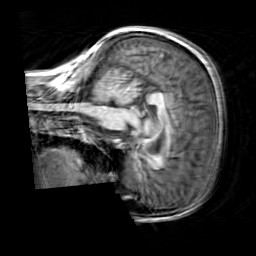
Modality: T1w
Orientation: sagittal
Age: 24
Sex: female
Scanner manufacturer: siemens
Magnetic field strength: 3 T
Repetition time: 2.3 s
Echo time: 0.00303 s